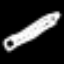
Label: pencil